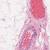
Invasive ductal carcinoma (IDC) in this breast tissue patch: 0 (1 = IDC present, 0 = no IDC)